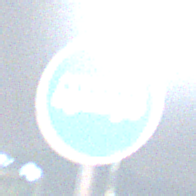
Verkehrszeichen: Busssonderstreifen
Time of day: Night
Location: Outdoor (Urban)
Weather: PartlyCloudy
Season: NotSpecified
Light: Artificial